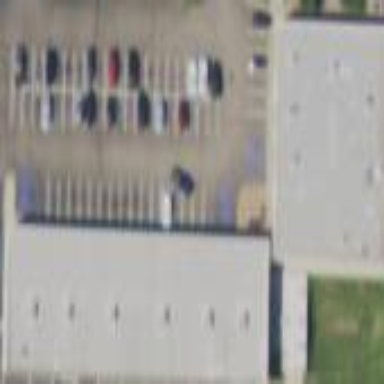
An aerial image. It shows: Retail building.